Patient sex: M
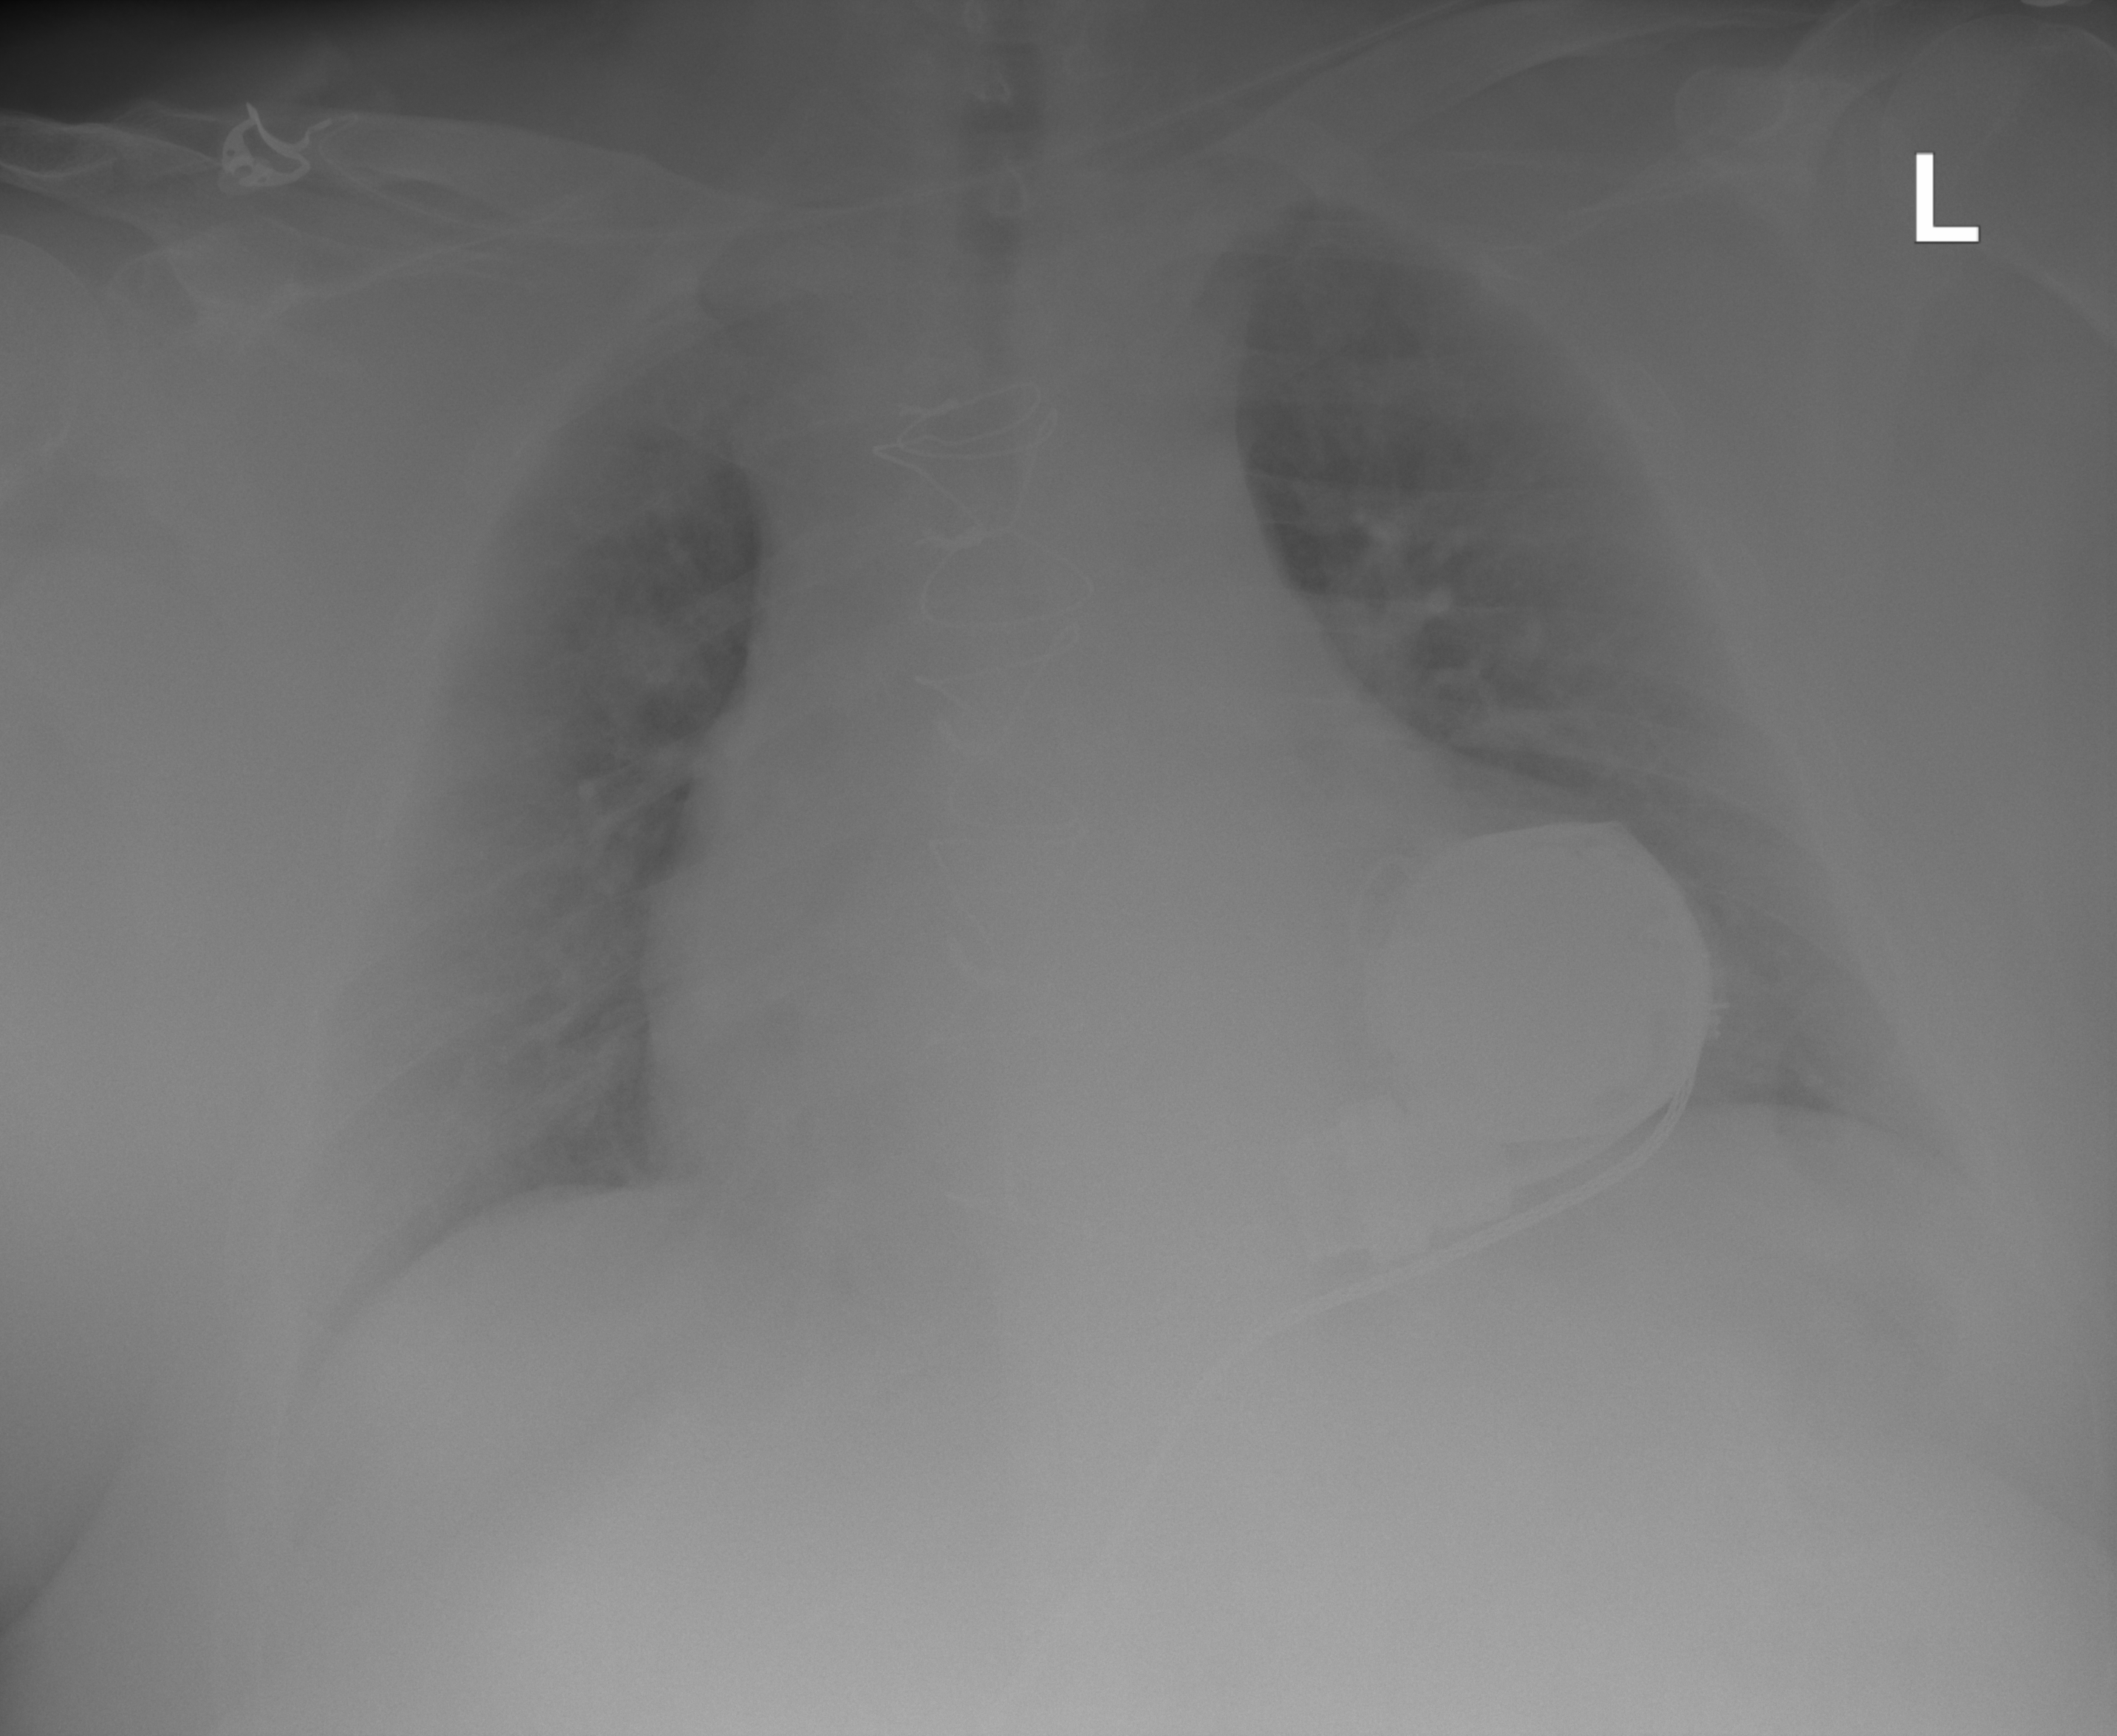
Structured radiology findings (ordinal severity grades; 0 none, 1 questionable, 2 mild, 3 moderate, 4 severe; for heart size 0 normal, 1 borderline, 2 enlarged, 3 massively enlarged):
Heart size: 3
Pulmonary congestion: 2
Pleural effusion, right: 0
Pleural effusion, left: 0
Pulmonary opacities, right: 0
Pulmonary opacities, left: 0
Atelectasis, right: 0
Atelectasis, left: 0